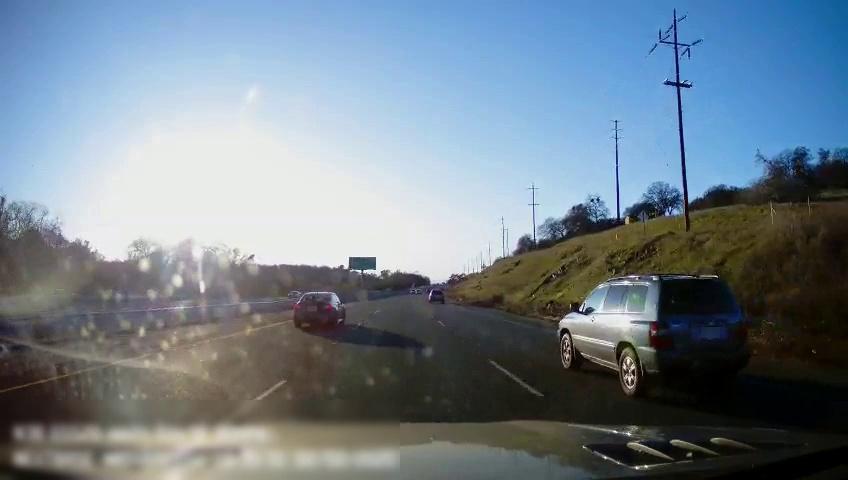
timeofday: Day
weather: Sunny
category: Drivable Space
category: Drivable Space
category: Vehicles | Car
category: Vehicles | Car
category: Vehicles | Car
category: Vehicles | Car
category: Lanes | Alternate Lane
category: Lanes | Current Lane
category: Lanes | Current Lane
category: Lanes | Alternate Lane